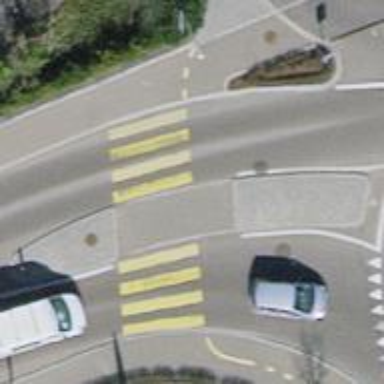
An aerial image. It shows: Uncontrolled zebra crossing with central island.